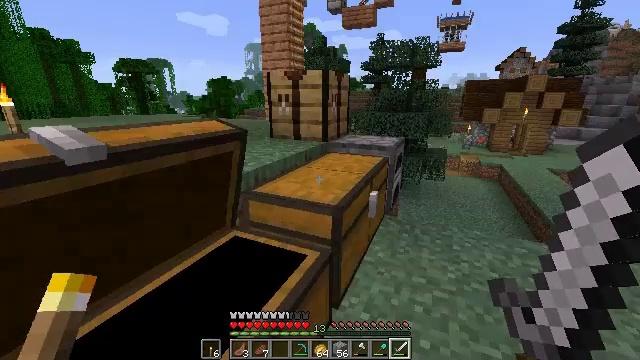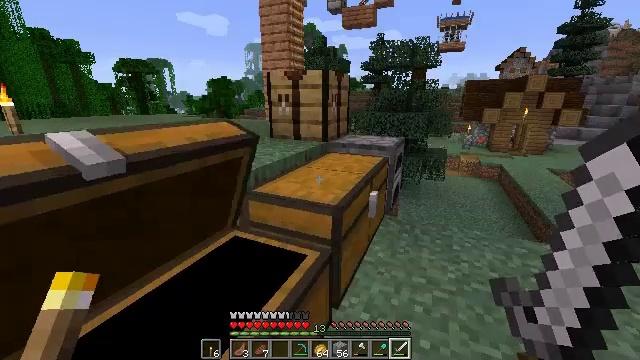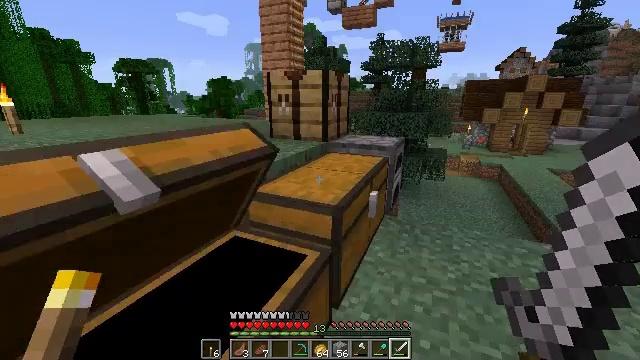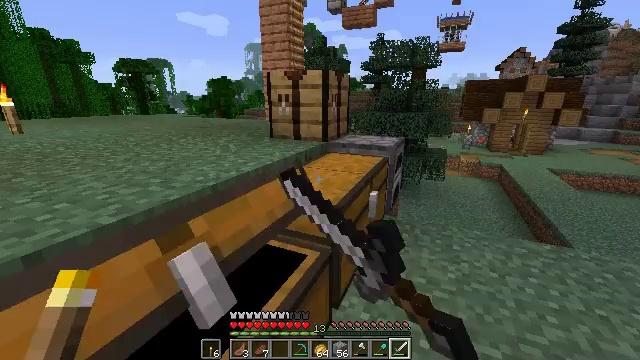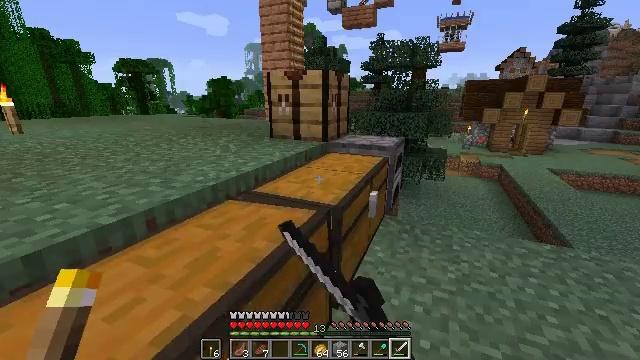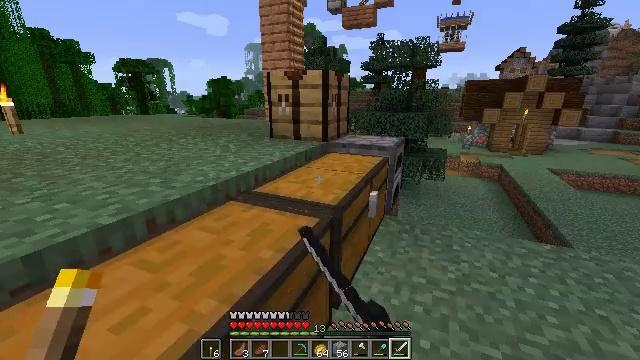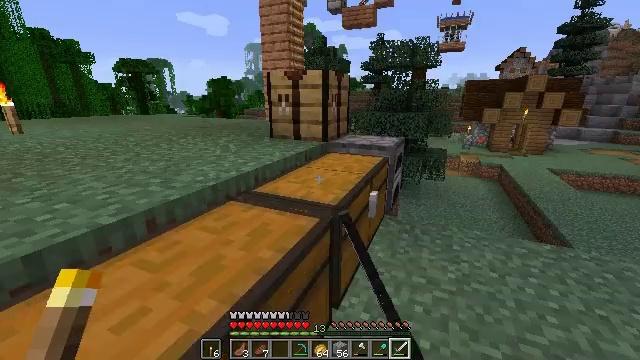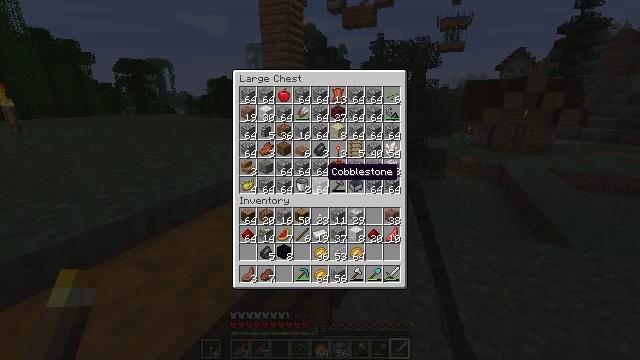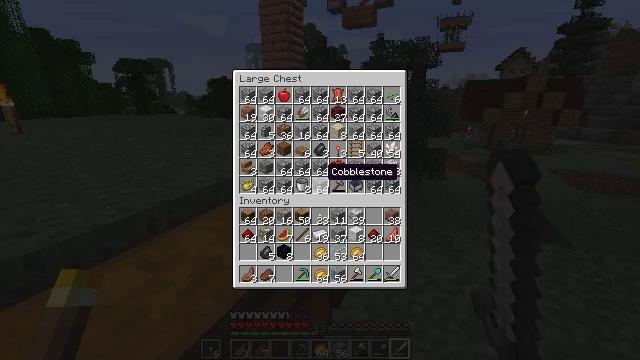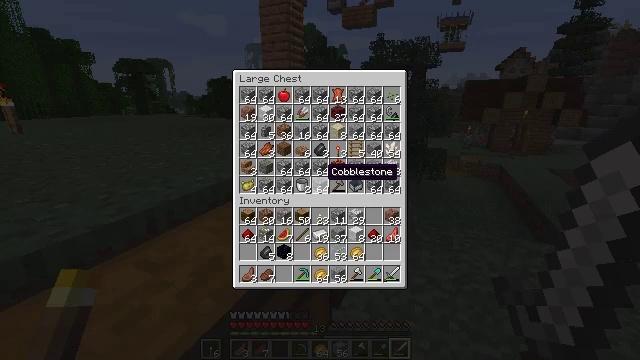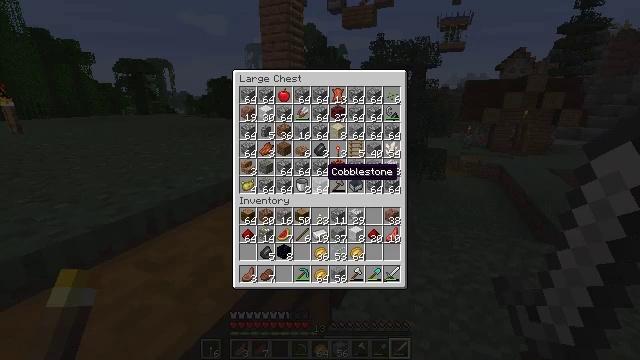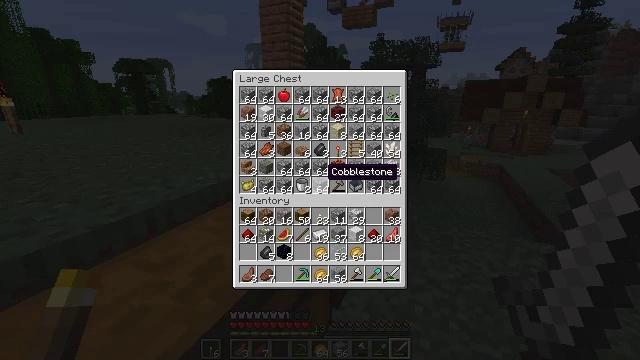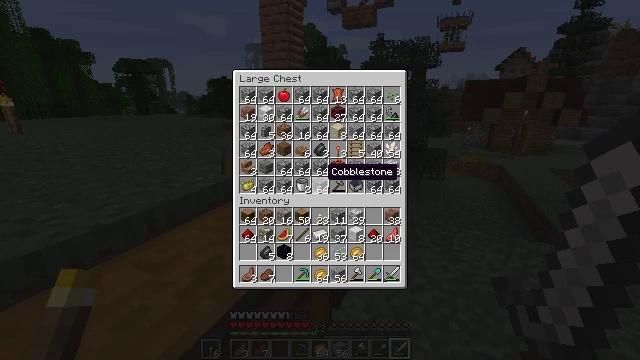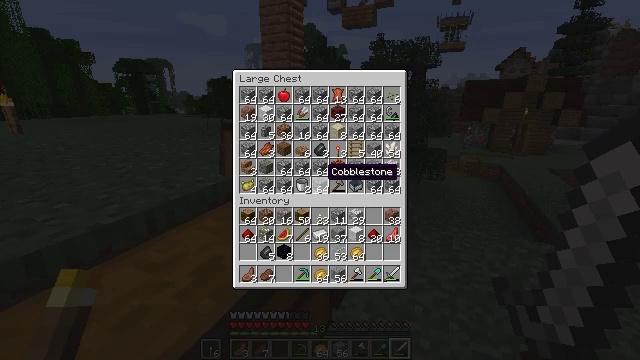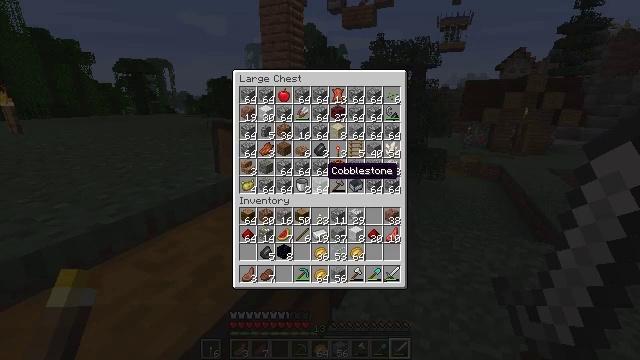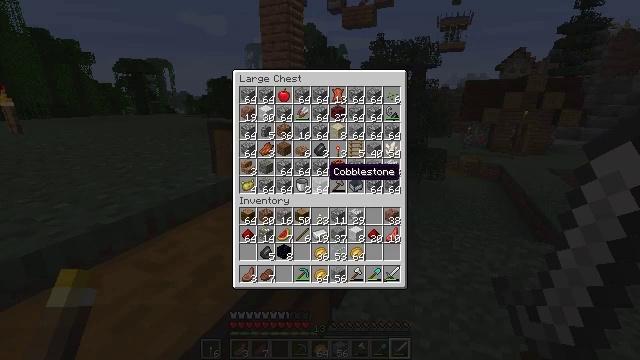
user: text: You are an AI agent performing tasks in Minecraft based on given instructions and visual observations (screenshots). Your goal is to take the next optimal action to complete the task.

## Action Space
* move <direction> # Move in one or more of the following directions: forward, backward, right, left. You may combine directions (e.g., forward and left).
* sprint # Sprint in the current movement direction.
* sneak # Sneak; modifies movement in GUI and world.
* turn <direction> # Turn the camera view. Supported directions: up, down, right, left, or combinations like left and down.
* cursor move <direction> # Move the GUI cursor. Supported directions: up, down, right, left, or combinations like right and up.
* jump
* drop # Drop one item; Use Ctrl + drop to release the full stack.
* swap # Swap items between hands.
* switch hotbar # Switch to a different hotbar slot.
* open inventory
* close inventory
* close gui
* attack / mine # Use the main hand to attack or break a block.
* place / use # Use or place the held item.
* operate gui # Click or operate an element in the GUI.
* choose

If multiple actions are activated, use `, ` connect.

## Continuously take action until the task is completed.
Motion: motion action
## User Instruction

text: Harvest melon from the farm.
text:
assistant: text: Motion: no_op
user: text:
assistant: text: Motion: use / place
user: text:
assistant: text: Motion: use / place
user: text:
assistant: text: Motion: use / place
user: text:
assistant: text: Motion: use / place
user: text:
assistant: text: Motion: no_op
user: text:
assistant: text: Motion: open gui
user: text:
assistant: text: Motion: no_op
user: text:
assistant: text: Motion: no_op
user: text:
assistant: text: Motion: no_op
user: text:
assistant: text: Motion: no_op
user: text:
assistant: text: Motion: no_op
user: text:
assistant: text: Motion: no_op
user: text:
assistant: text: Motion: no_op
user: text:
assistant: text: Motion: no_op
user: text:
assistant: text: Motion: no_op
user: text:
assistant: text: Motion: no_op
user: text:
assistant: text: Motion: no_op
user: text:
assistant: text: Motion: no_op
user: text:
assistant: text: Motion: no_op
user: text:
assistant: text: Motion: cursor move right and up
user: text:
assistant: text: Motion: cursor move up
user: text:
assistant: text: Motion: cursor move up
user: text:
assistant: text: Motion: cursor move up
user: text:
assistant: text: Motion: cursor move up
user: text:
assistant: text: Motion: sneak
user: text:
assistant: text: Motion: sneak
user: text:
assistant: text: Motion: sneak
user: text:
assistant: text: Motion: sneak
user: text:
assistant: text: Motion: sneak